Question: Suppose, on my window i have 3 views, main one in the background and 2 up front.
Each view up front contains some content, i'd like to be moved as part of a view upon touch. By "moved" i mean "rearrange positions relative to another view". Upon touch, i'd like to "pick up the view with all of it's content and place it in the position currently occupied by another view"

Where would you get started on something like this?
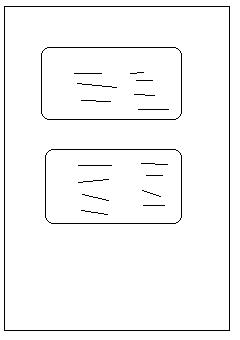
Answer: First you need to create a GestureRecognizer. Something along the lines of:
'''
UITapGestureRecognizer *doubleTap = [[UITapGestureRecognizer alloc] initWithTarget:self action:@selector(doubleTap:)];
doubleTap.numberOfTapsRequired = 2;
[self addGestureRecognizer:doubleTap];
'''
and add it to whatever view you want (or all three). From the sounds of it your main background view makes the most sense. Then create the doubleTap method, which will make one of your views move to where the other is:
'''
-(void)doubleTap:(id)sender {
view1.frame = view2.frame;
[self bringSubviewToFrom:view1];
}
'''
I would also make sure all your subview content has its autoresizingMask set according to how you want the subviews to behave.